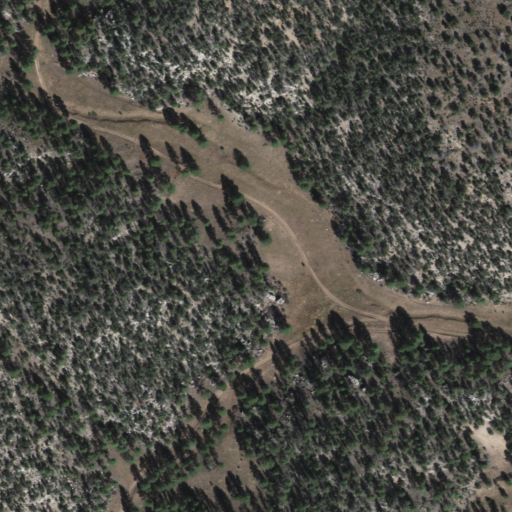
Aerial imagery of valley in Arizona named North Fork Sharp Hollow containing evergreen forest and shrub